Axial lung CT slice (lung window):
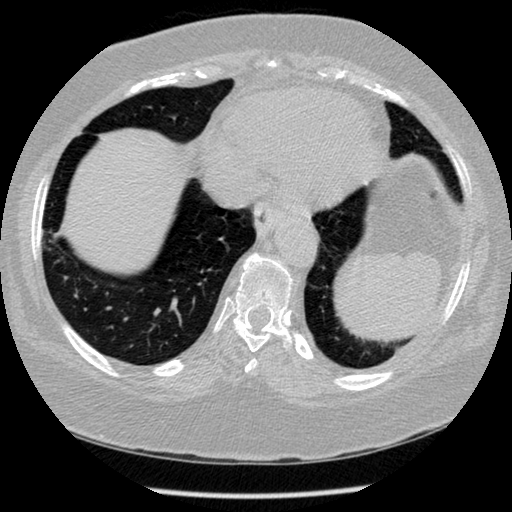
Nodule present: no